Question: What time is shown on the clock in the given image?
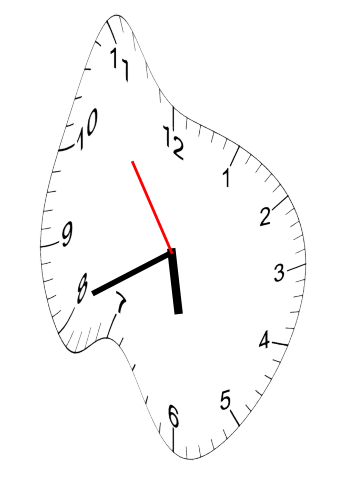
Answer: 05:40:54